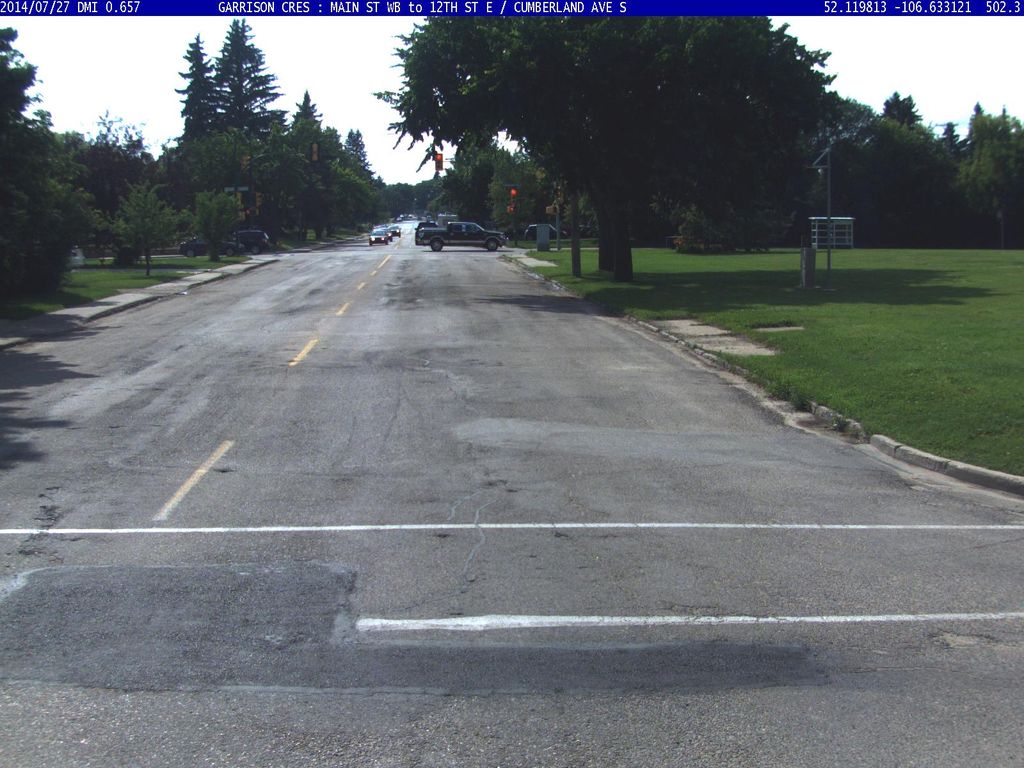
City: saskatoon